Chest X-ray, PA view. Patient: 46 years old, sex M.
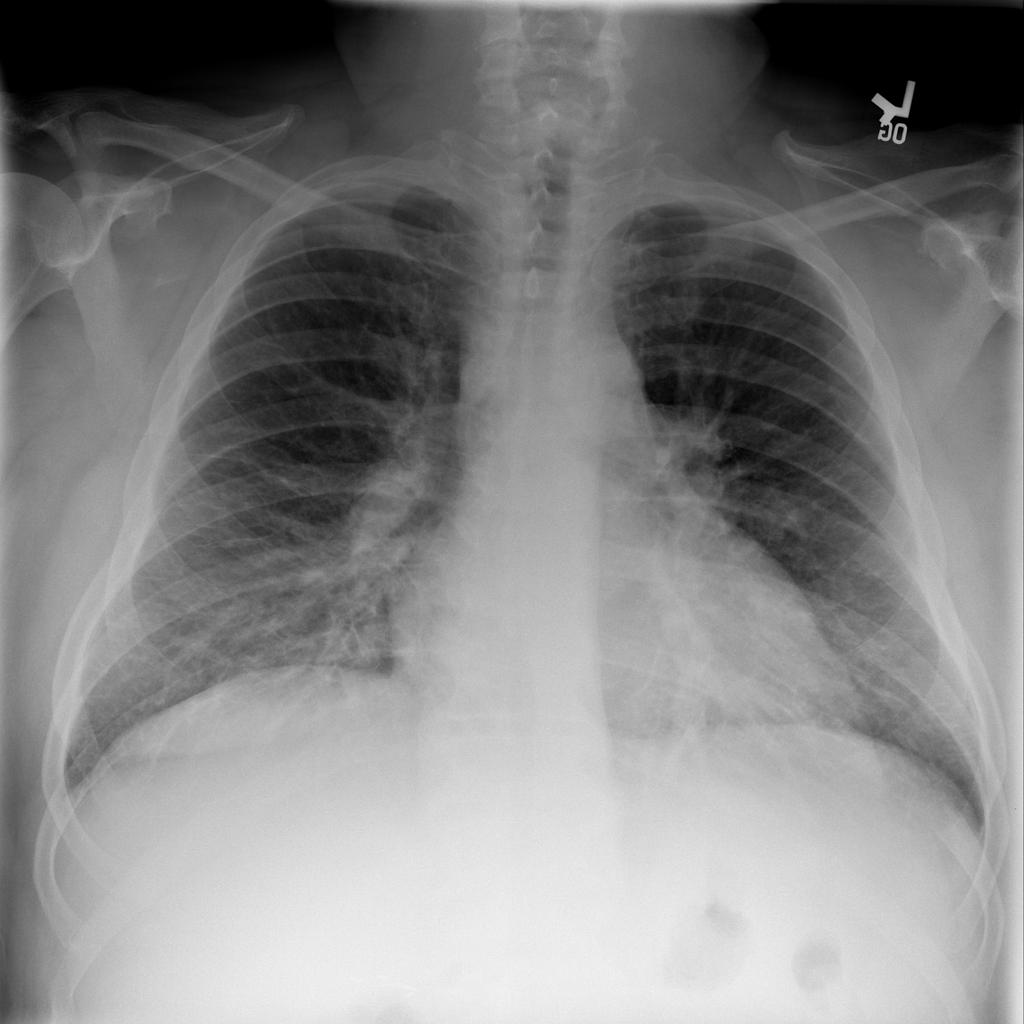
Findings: Pleural_Thickening